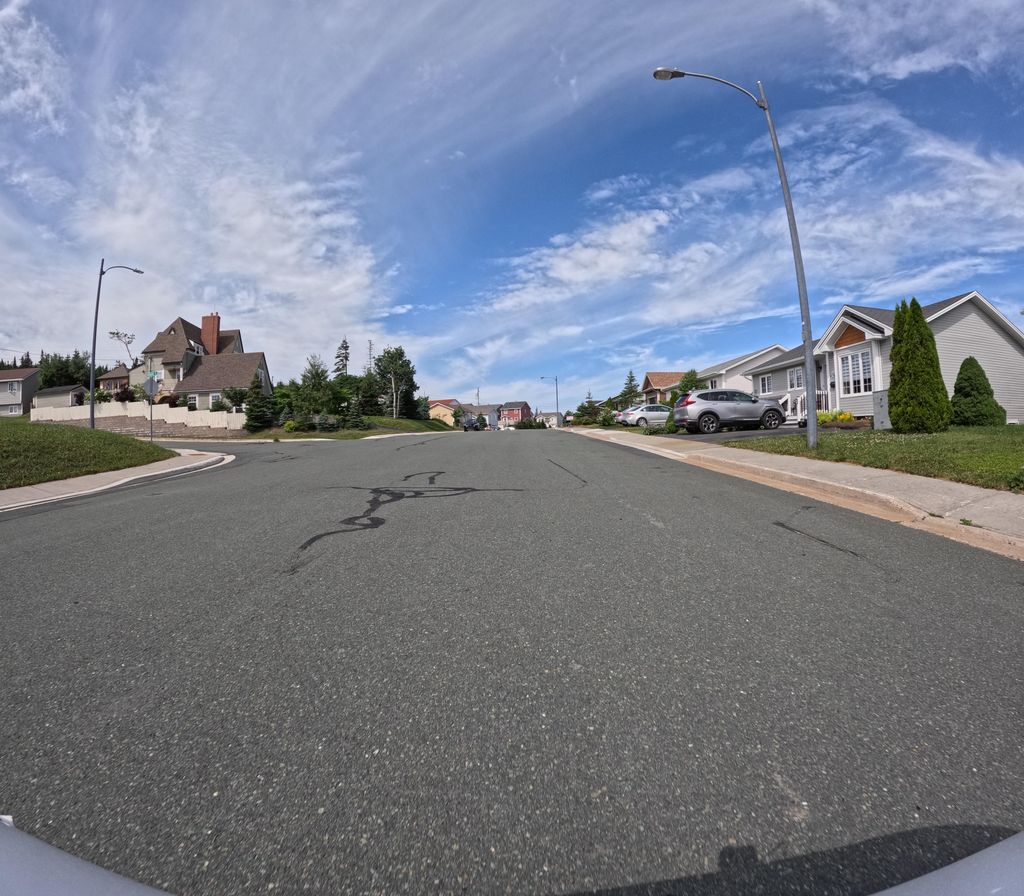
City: st_johns